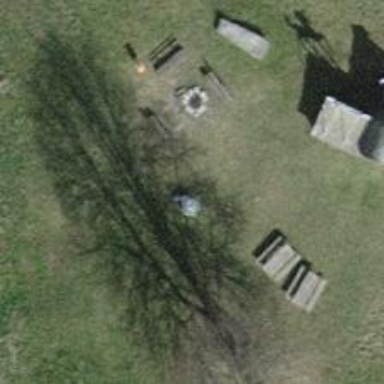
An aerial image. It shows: Brown bench.